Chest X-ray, PA view. Patient: 69 years old, sex M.
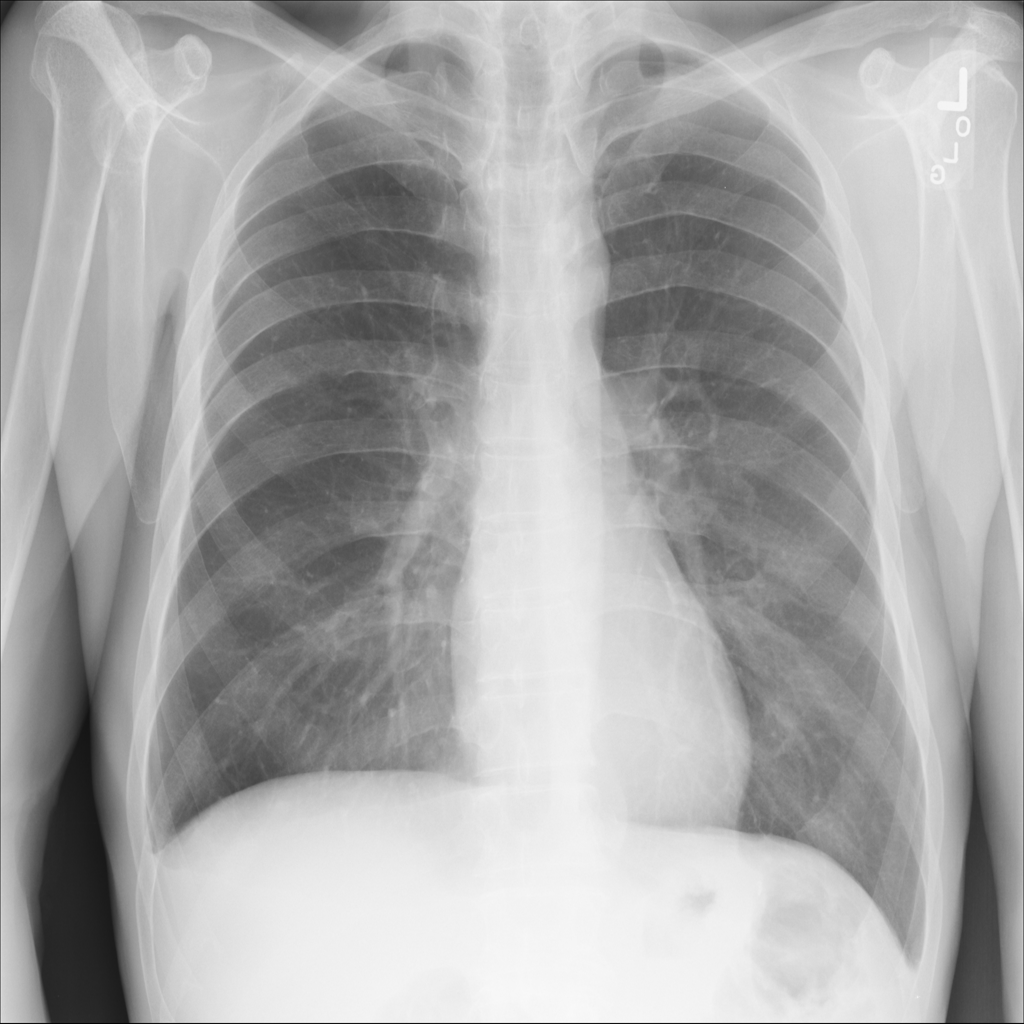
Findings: No Finding